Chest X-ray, PA view. Patient: 69 years old, sex M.
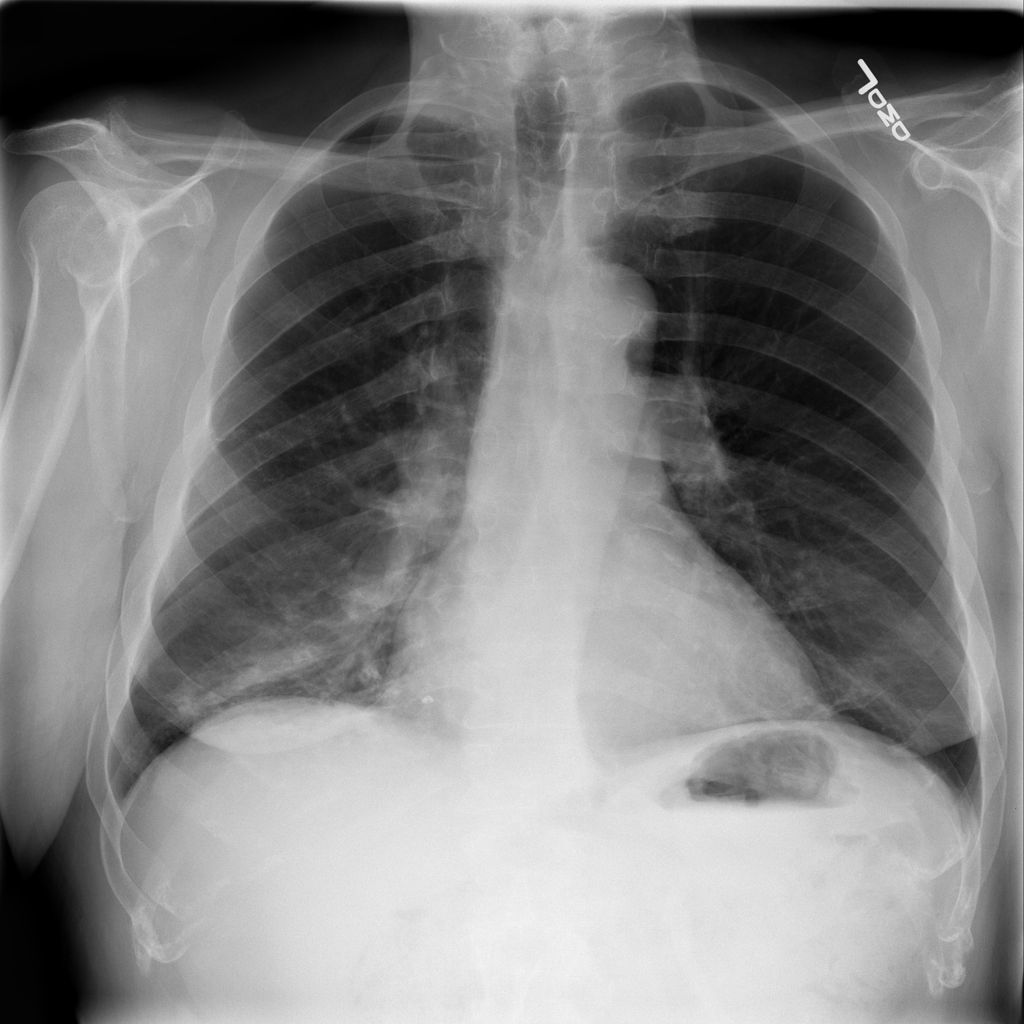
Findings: Infiltration, Pneumonia